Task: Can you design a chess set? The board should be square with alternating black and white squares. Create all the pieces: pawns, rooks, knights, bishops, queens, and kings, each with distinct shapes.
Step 3475:
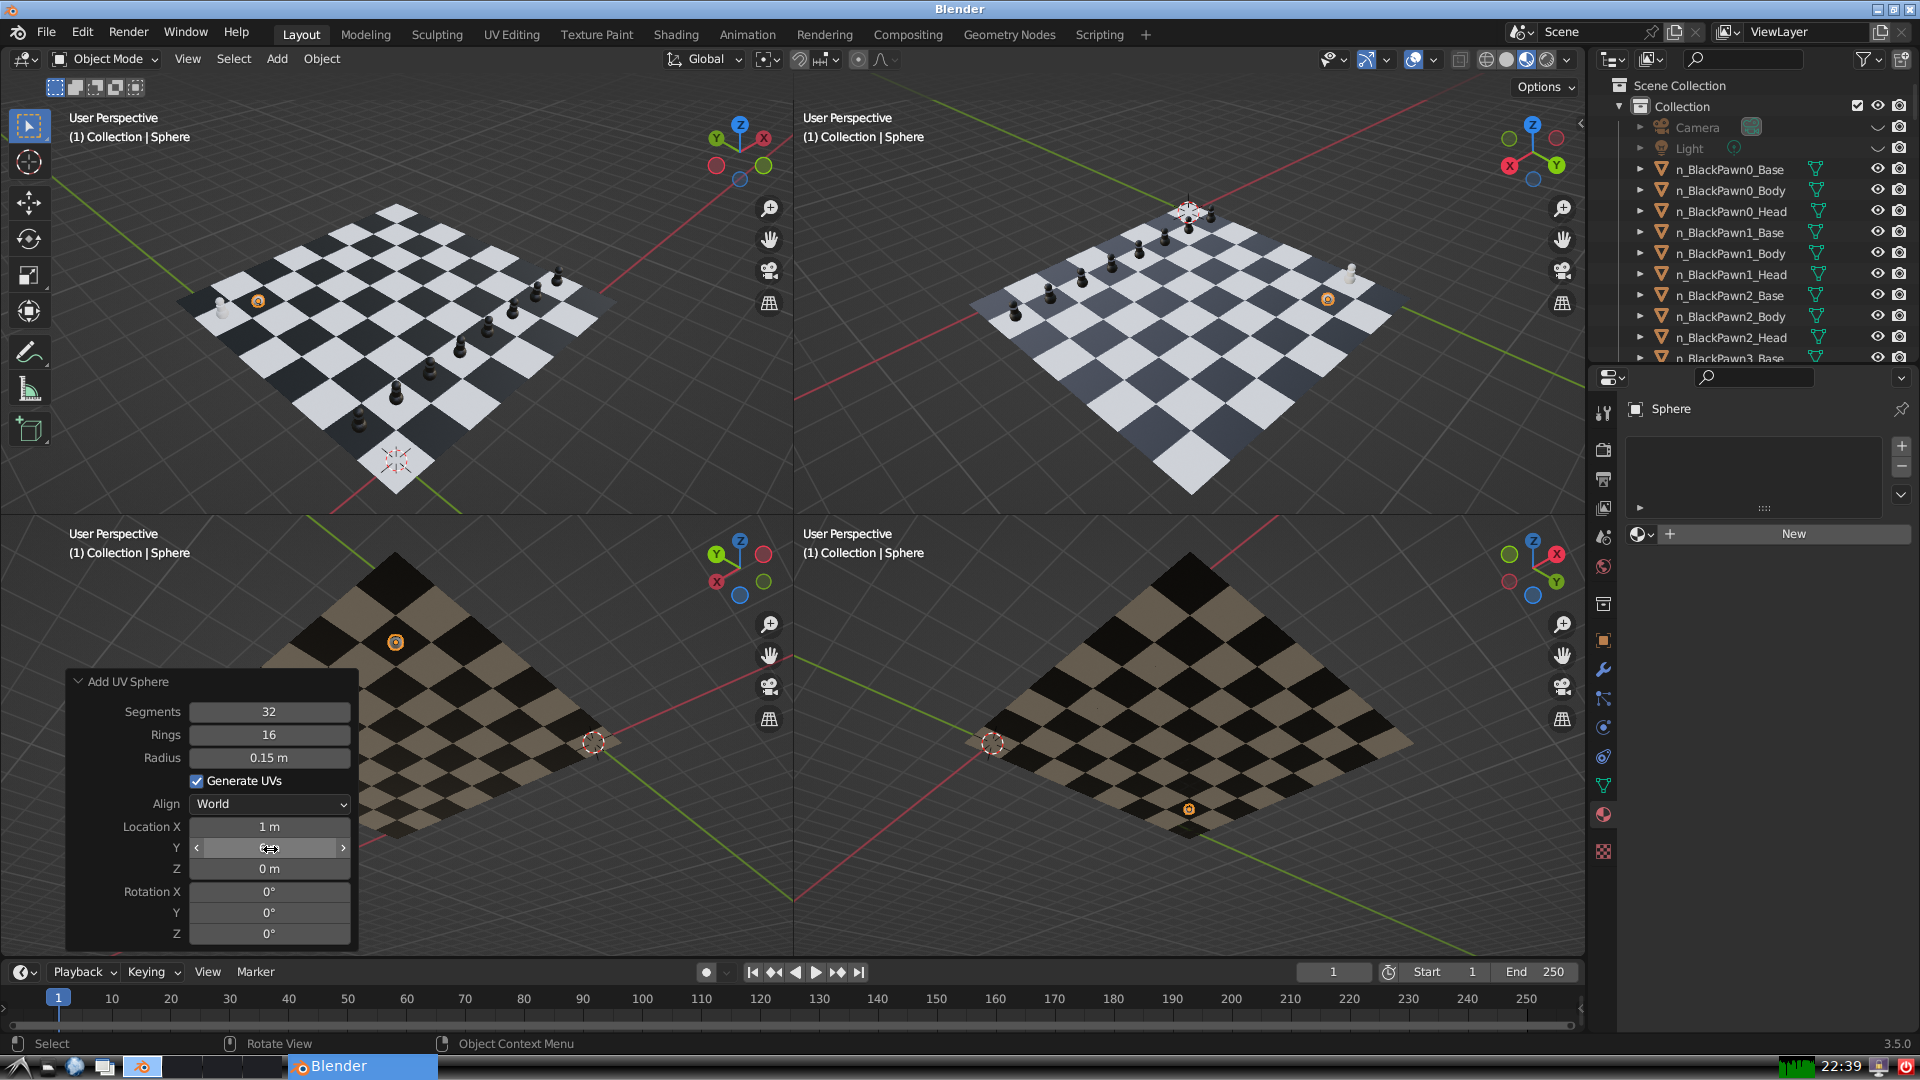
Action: {"mouse_move": [270, 867]}